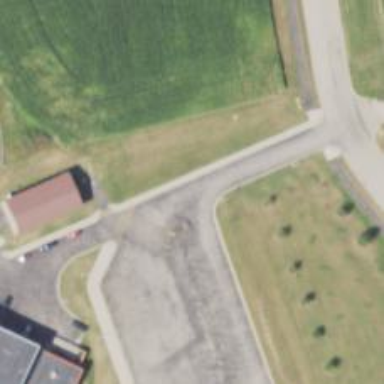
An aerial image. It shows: School driveway surfaced with asphalt.